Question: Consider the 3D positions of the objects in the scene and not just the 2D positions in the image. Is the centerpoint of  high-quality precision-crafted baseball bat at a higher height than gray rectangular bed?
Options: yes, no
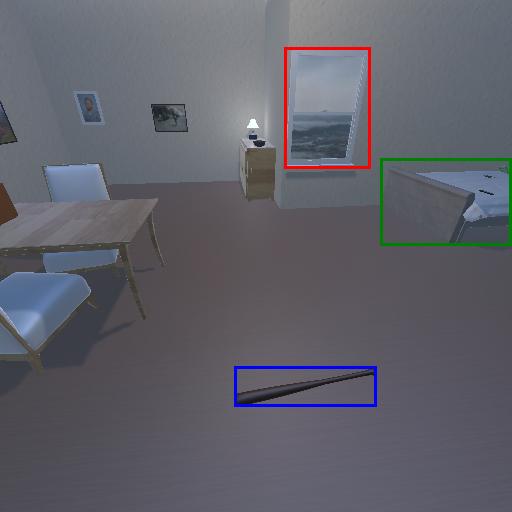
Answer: yes